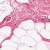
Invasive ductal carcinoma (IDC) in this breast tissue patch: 0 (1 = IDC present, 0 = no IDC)